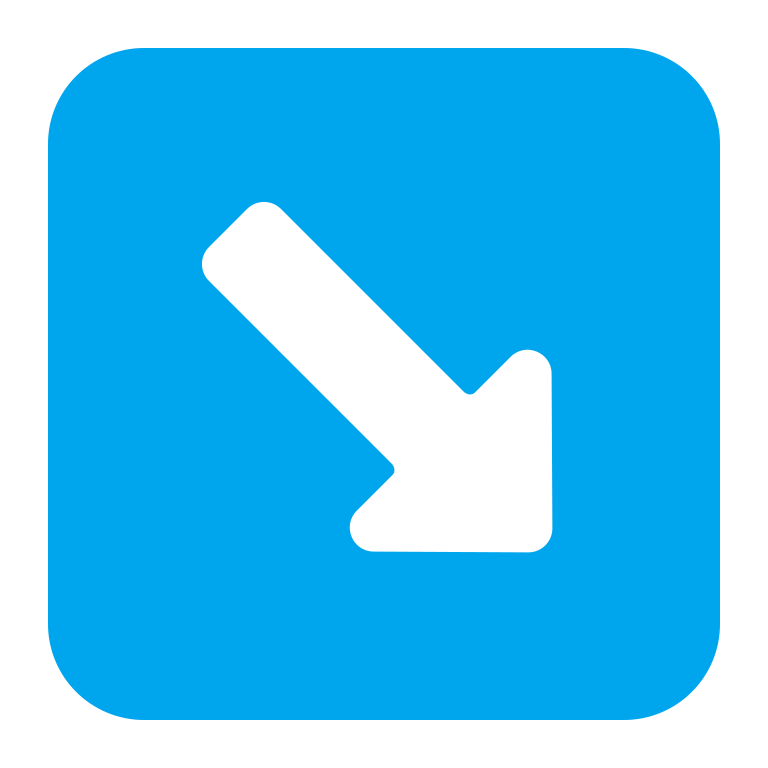
down right arrow flat